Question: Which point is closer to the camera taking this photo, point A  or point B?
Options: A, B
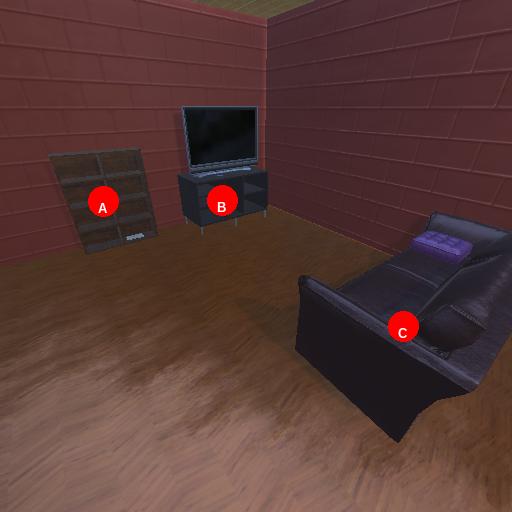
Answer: A